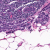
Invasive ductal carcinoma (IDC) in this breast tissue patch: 1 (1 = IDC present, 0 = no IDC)